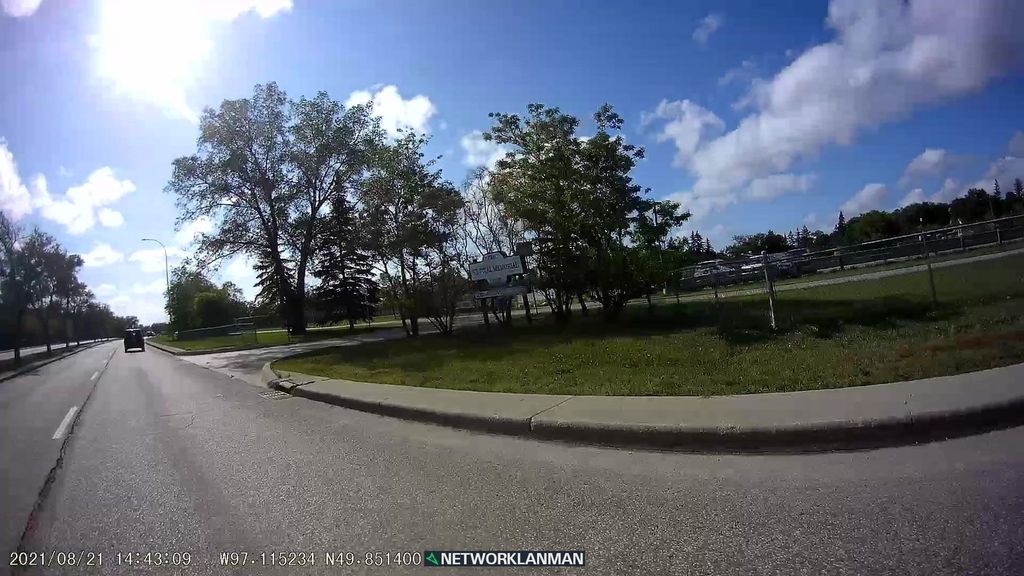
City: winnipeg